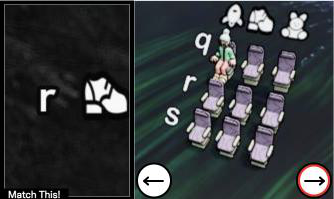
Task: seats
Answer: no